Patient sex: M
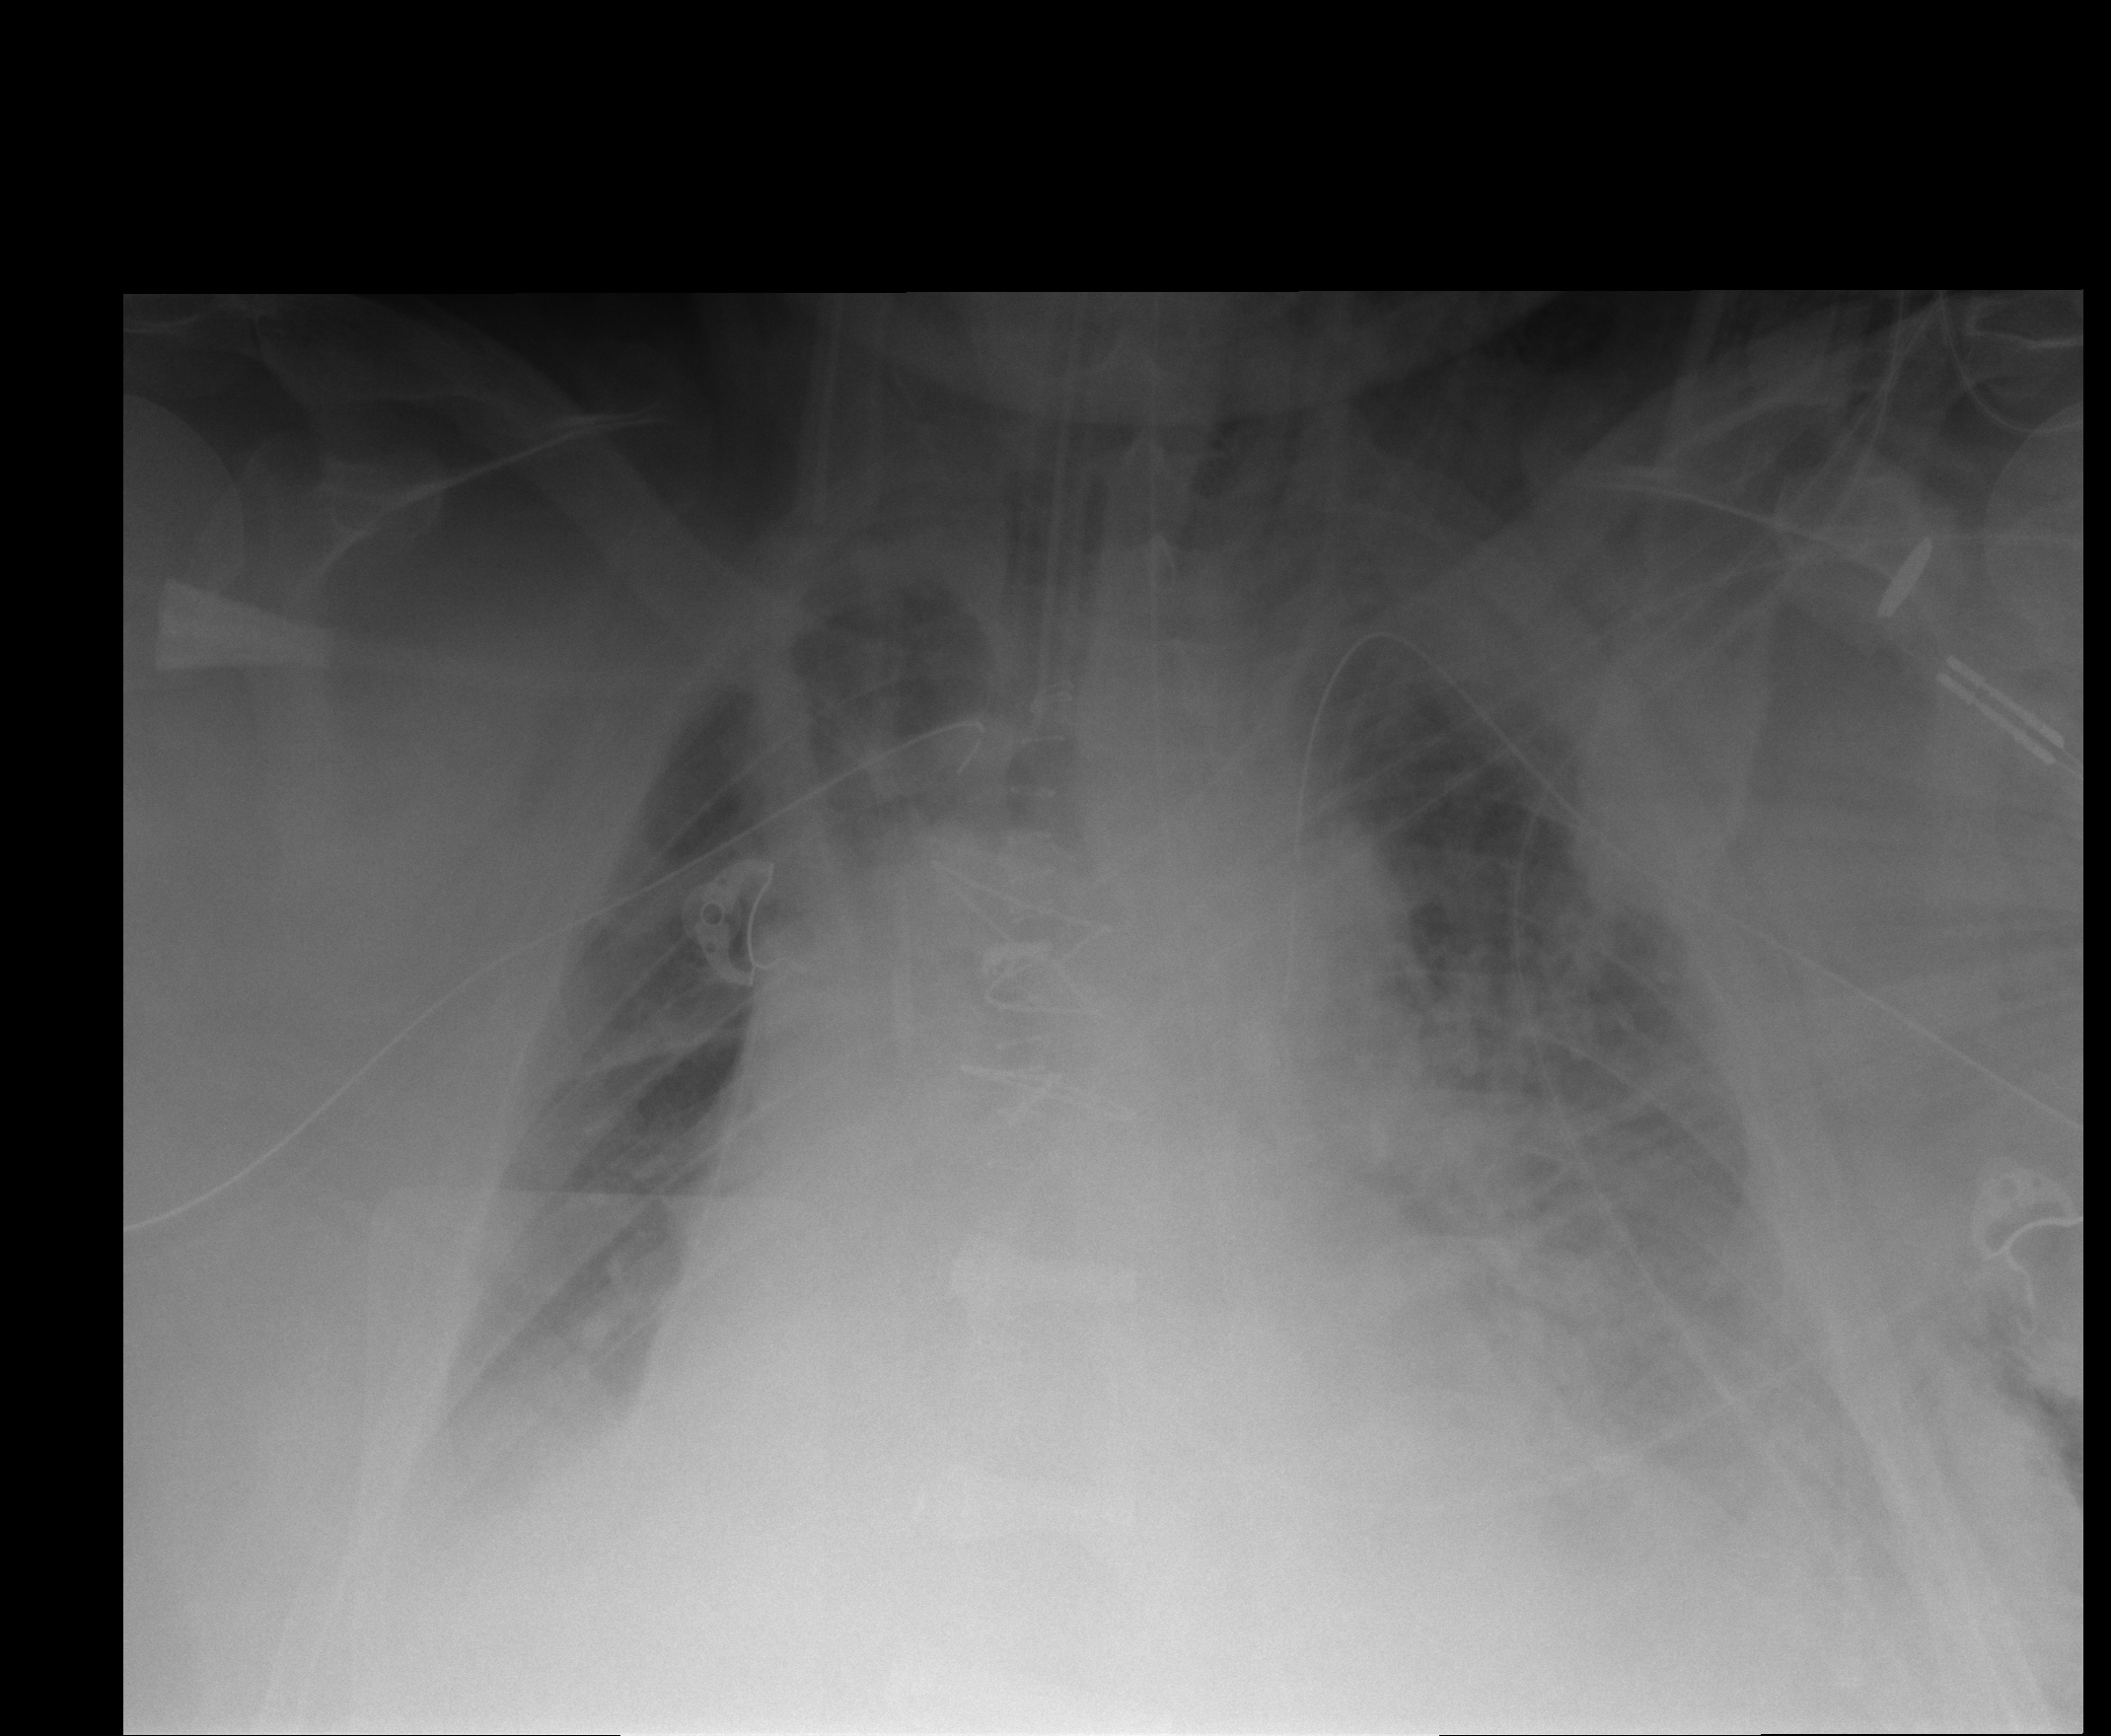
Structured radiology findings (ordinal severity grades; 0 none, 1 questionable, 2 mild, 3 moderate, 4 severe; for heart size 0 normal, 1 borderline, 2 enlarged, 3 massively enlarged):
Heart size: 3
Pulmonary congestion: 2
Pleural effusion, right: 0
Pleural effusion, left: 1
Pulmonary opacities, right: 0
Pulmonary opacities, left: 1
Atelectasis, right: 2
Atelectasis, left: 2